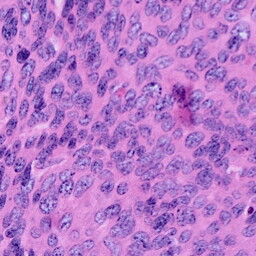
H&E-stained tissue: Cervix